Question: I have made a website header in photoshop and i am having a problem making the navigation work.I want my menu to start
from the right say point(940 px).My menus should grow from right to left and mustn't go past a certain point,in my
image that point is point (251 px).I have some basic css but i need help to proceed from here.

'''
<html>
<head>
<title>Header</title>
<meta http-equiv="Content-Type" content="text/html; charset=iso-8859-1">
<!-- Save for Web Styles (header1.png) -->
<style type="text/css">
<!--
#header {
position:absolute;
left:0px;
top:0px;
width:940px;
height:100px;
left: 50%;
margin-left: -470px;
}
#fancy_strip {
position:absolute;
left:0px;
top:0px;
width:940px;
height:11px;
}
#logo {
position:absolute;
left:0px;
top:11px;
width:251px;
height:89px;
}
#navigation {
position:absolute;
left:250px;
top:37px;
width:689px;
height:33px;
}
-->
</style>
<!-- End Save for Web Styles -->
</head>
<body style="background-color:#FFFFFF; margin-top: 0px; margin-bottom: 0px; margin-left: 0px; margin-right: 0px;">
<!-- Save for Web Slices (header1.png) -->
<div id="header">
<div id="fancy_strip">
<img src="images/header1_01.gif" width="940" height="11" alt="">
</div>
<div id="logo">
<img src="images/header1_02.gif" width="192" height="89" alt="">
</div>
<div id="navigation">
Home / Products / Services
</div>
</div>
<!-- End Save for Web Slices -->
</body>
</html>
'''
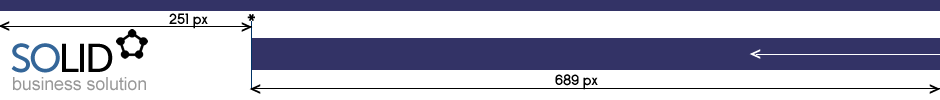
Answer: '''
#navigation { text-align: right; } for starters
'''